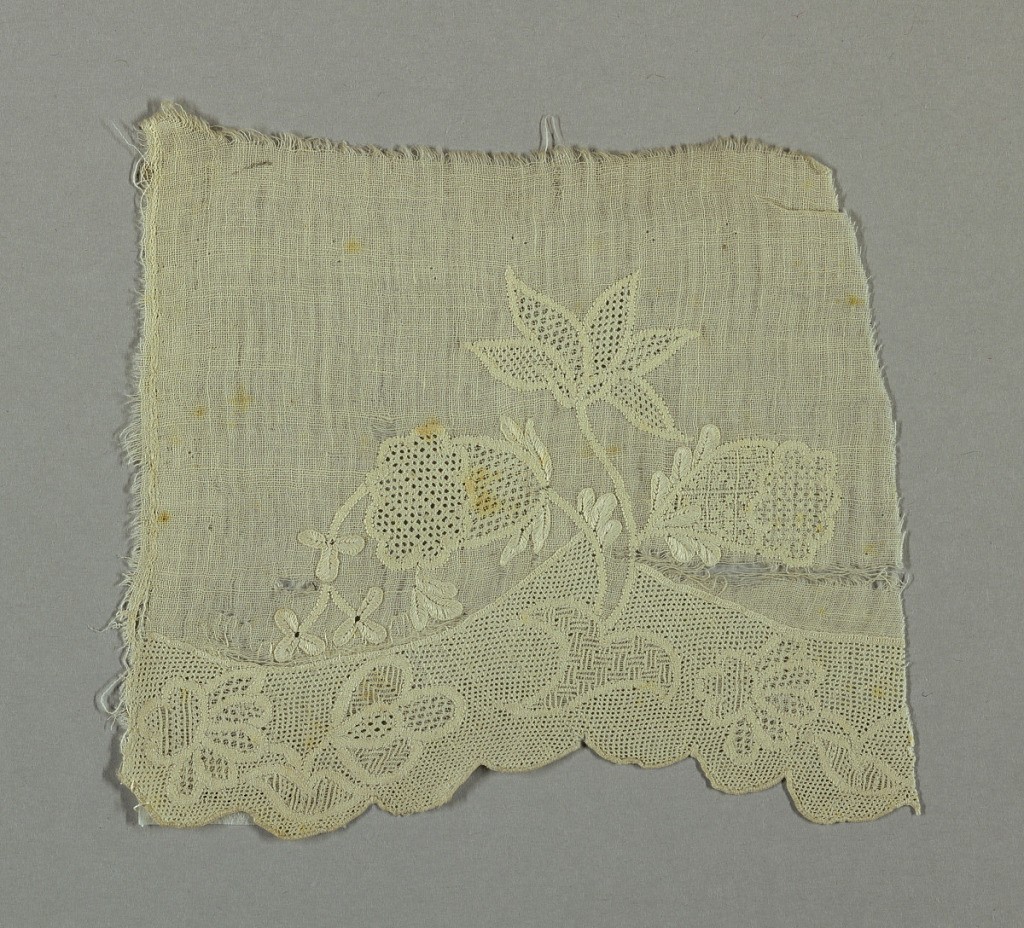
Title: Fragment
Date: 18th century
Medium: linen Technique: plain weave embroidered with deflected element work
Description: Fragment from a border of woven linen with a slightly scalloped edge, and showing a design of flowers and sprigs.